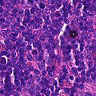
Metastatic tissue present: no